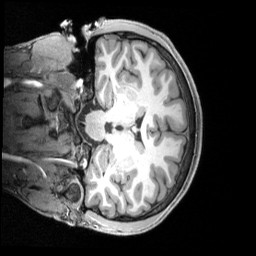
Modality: T1w
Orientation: coronal
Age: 21
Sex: male
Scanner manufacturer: siemens
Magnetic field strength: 3 T
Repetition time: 2.4 s
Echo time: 0.00219 s